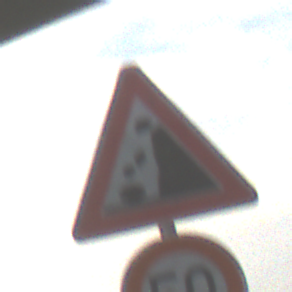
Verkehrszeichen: SteinschlagRechts
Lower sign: Geschwindigkeit50
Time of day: SunriseSunset
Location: Outdoor (Suburban)
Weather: PartlyCloudy
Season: NotSpecified
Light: Natural